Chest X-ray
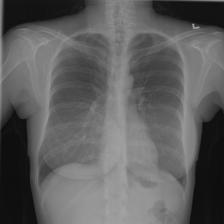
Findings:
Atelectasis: negative
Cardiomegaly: negative
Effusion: negative
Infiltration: negative
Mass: negative
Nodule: negative
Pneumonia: negative
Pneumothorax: negative
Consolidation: negative
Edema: negative
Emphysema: negative
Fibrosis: negative
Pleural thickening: negative
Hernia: negative